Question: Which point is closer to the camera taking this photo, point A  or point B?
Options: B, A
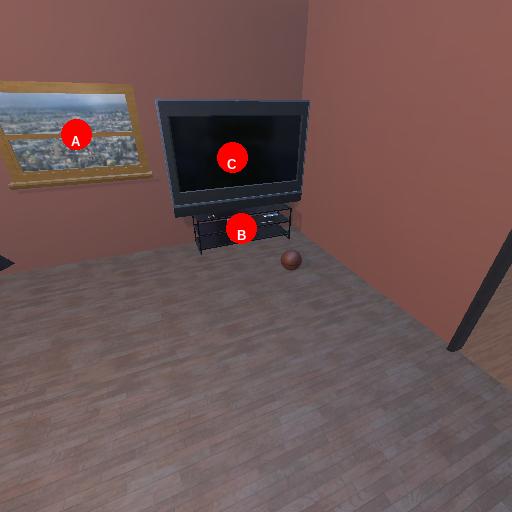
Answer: B